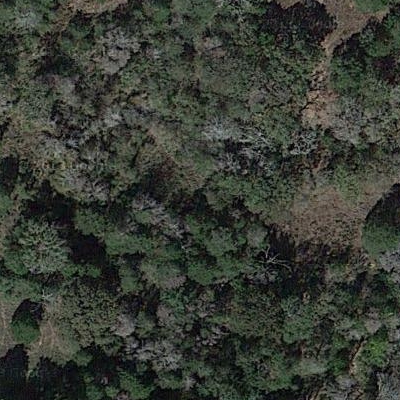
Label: eForest